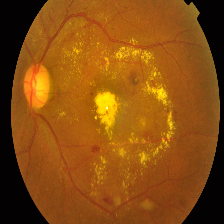
Diabetic retinopathy grade: Proliferative DR